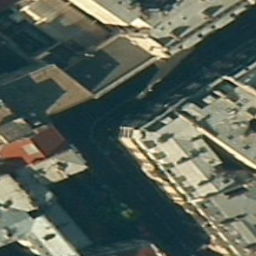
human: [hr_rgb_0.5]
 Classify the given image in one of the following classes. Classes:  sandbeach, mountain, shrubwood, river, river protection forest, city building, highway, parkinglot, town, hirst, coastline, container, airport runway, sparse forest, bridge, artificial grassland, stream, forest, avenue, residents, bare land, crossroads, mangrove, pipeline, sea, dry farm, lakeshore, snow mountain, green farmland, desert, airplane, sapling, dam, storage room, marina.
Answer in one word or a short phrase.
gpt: city building